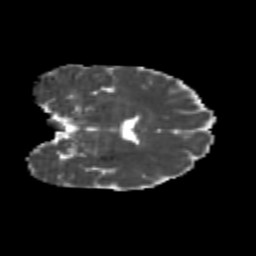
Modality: MD
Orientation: coronal
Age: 24
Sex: female
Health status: healthy
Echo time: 0.074 s